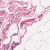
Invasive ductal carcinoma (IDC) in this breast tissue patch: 0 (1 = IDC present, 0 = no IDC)